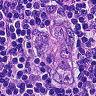
Metastatic tissue present: yes